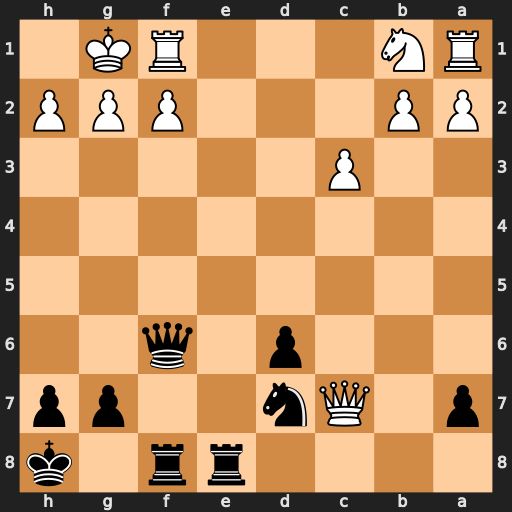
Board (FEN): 4rr1k/p1Qn2pp/3p1q2/8/8/2P5/PP3PPP/RN3RK1
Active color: b
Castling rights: -
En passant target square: -
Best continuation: Qxf2+ Rxf2 Re1+ Rf1 Rexf1#